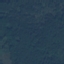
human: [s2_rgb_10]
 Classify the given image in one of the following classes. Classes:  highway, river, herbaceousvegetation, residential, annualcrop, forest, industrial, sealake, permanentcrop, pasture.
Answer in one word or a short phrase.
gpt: Forest